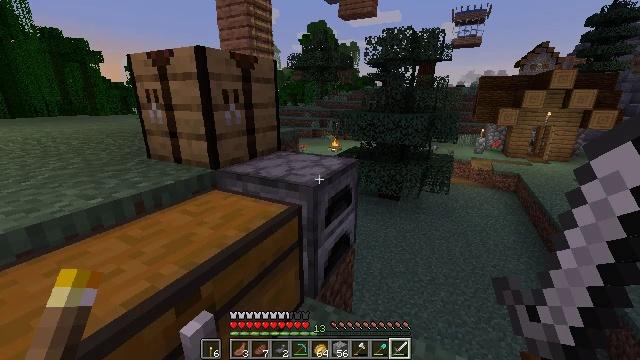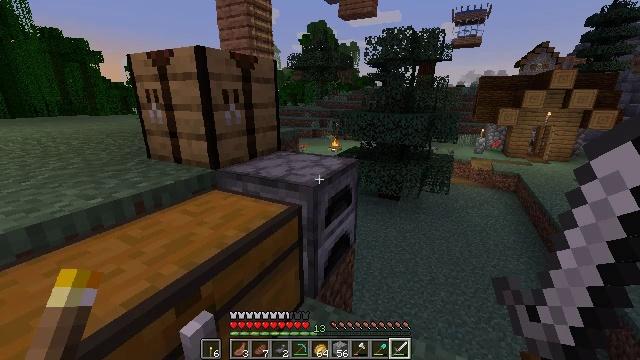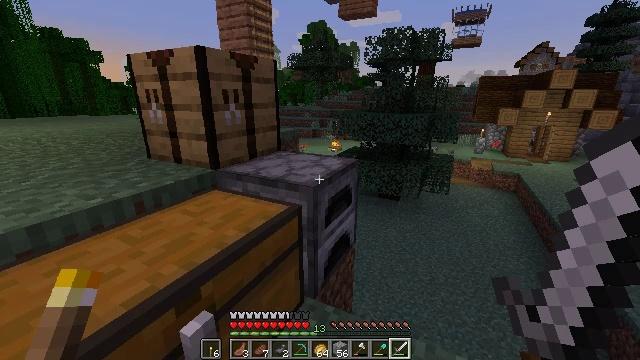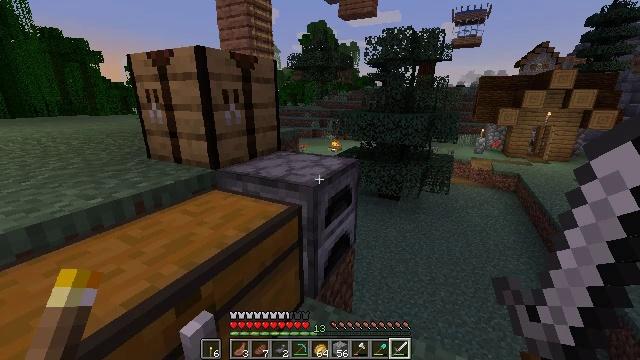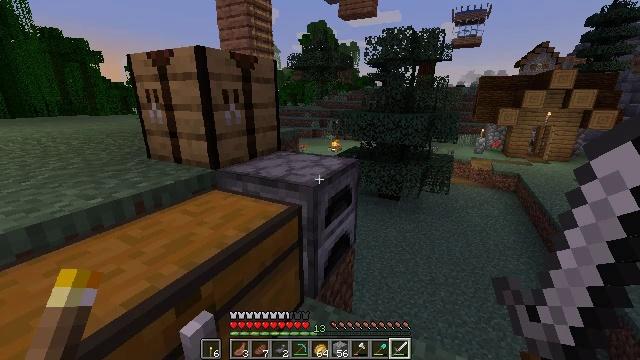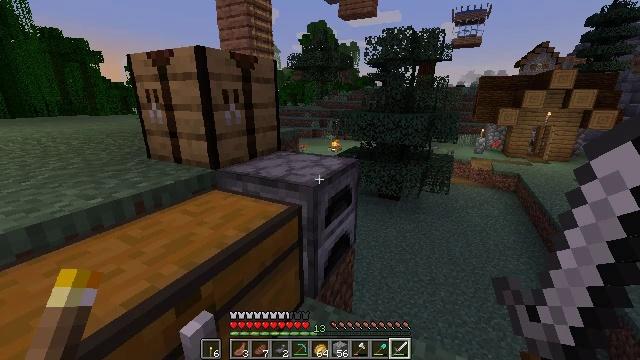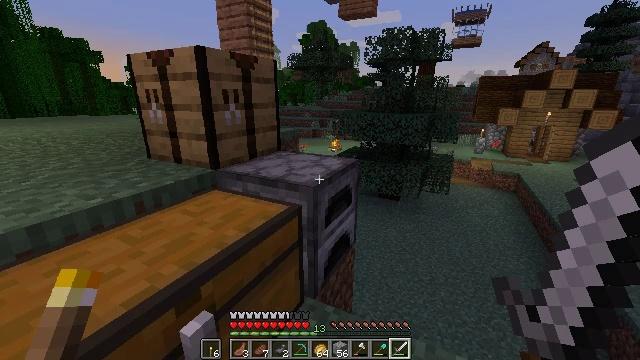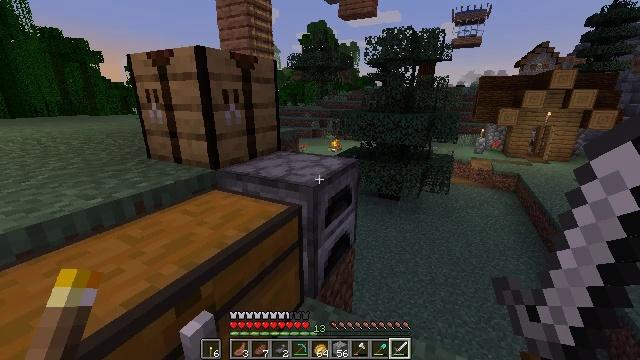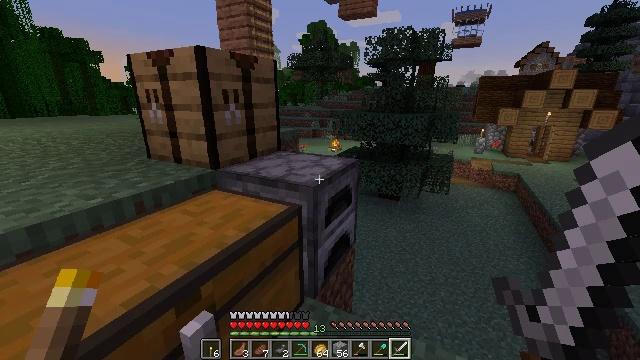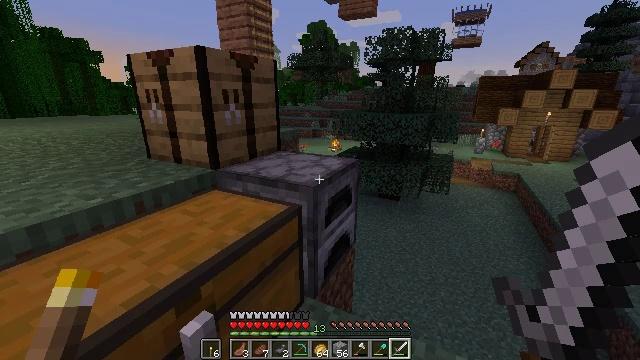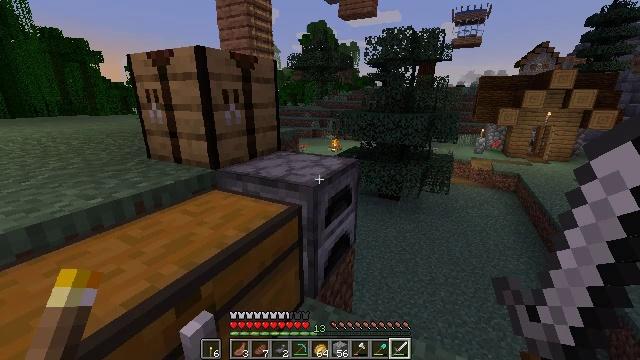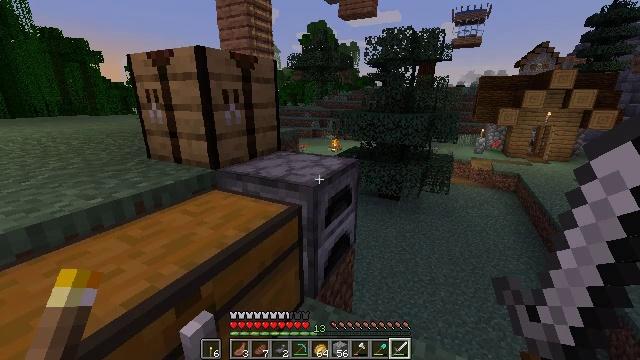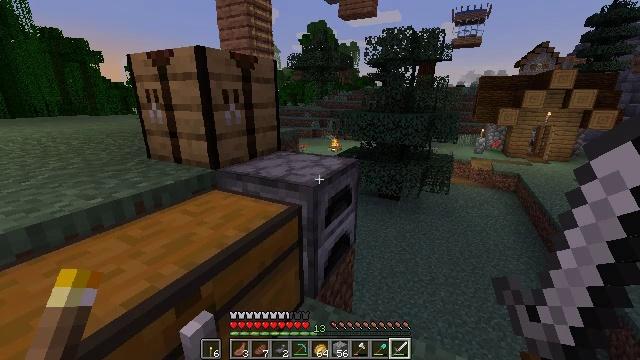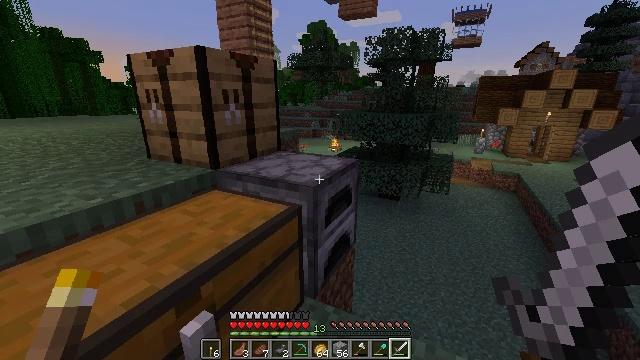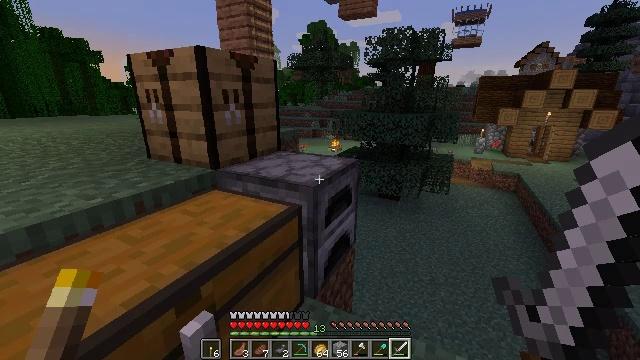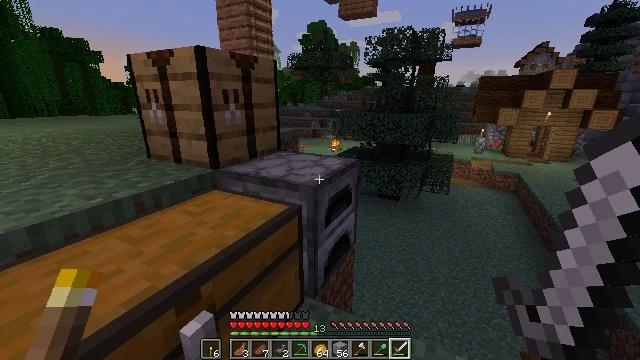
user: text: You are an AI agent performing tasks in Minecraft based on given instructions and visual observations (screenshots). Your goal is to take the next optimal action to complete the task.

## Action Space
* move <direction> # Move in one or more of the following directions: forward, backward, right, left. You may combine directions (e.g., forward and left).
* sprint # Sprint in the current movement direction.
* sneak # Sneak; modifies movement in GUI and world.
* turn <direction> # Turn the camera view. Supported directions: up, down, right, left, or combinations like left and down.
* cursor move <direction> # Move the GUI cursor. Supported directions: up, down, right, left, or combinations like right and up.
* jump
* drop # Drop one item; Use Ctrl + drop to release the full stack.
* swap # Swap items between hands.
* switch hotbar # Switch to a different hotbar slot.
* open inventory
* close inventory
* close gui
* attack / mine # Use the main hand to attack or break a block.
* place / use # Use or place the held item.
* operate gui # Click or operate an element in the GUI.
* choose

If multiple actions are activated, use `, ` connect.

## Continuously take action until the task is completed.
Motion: motion action
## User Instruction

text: Gather melon for food.
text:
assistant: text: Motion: no_op
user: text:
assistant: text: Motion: no_op
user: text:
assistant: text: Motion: no_op
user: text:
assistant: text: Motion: no_op
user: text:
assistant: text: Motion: no_op
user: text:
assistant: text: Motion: no_op
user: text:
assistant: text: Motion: no_op
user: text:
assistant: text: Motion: no_op
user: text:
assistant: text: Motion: no_op
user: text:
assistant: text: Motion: no_op
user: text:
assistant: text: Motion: no_op
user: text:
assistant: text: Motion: no_op
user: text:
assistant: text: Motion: no_op
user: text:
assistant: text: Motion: no_op
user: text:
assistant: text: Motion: no_op
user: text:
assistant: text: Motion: no_op
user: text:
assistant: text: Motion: no_op
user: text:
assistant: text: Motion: no_op
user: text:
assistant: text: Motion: no_op
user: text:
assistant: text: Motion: no_op
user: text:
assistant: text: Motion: no_op
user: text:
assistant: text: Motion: no_op
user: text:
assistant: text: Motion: no_op
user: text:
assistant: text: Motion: no_op
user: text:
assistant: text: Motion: no_op
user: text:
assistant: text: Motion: no_op
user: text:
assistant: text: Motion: no_op
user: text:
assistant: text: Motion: no_op
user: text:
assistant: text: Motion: no_op
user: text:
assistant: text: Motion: no_op